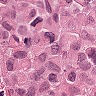
Metastatic tissue present: yes